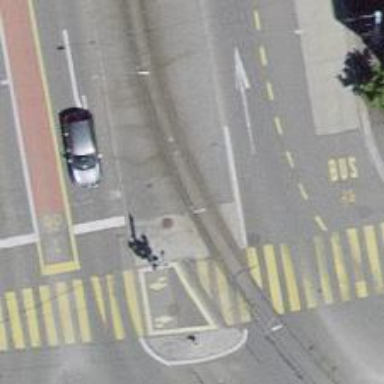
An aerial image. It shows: Railway signal.